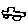
Label: car